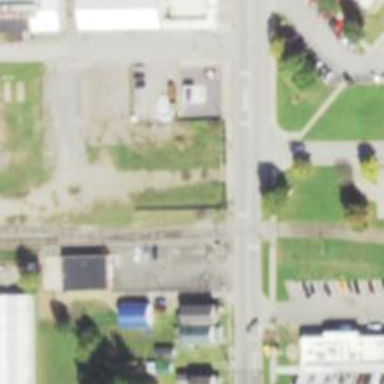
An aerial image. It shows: Railway crossing.